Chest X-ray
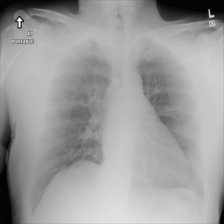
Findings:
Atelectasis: negative
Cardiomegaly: negative
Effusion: negative
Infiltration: negative
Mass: negative
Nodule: negative
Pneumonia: negative
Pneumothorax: negative
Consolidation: negative
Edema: negative
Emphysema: negative
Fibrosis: negative
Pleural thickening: negative
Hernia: negative